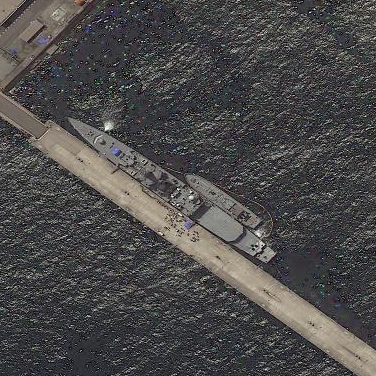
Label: cruiser